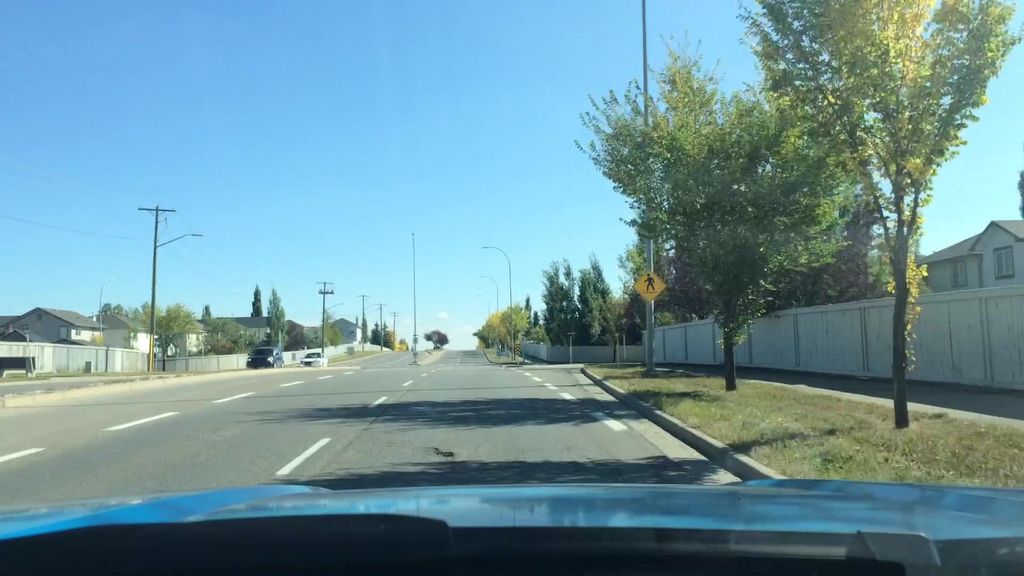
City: calgary